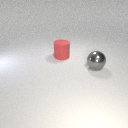
large gray metal sphere in front of large red rubber cylinder